Field crop: maize
Growth stage: 1
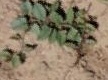
Species: convolvulus